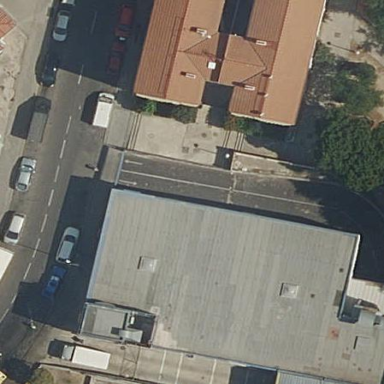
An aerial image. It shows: Retail building housing supermarket.